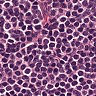
Metastatic tissue present: no